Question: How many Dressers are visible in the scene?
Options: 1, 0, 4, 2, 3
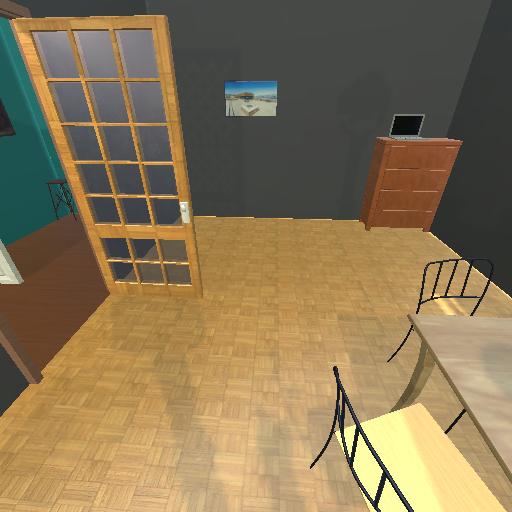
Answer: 1